Aerial crown-view tile of a tropical tree (Barro Colorado Island, Panama), acquired 20250512:
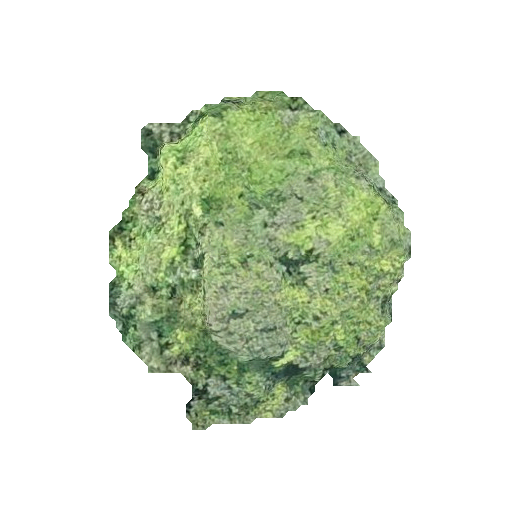
Species: Luehea seemannii
GBIF accepted scientific name: Luehea seemannii
Crown area: 107.778 m²